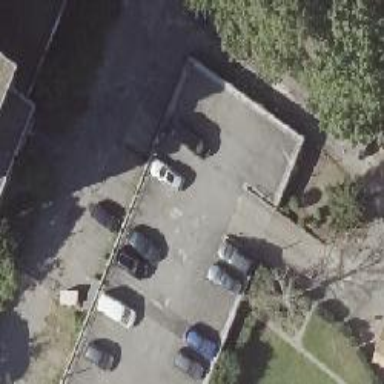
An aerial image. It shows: Parking entrance.